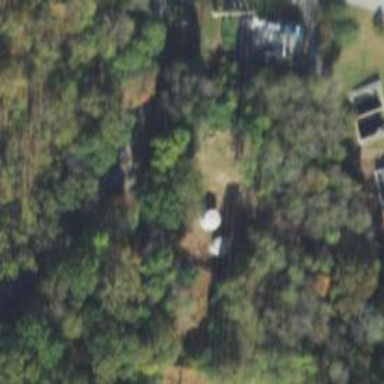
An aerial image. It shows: Silo.